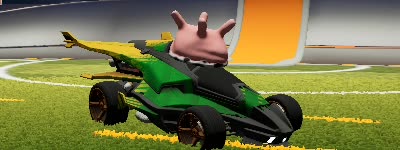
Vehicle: aftershock